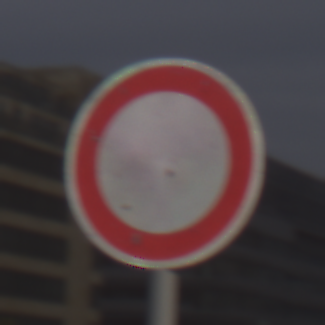
Verkehrszeichen: VerbotFahrzeugeAllerArt
Umgebung: Outdoor, Urban
Tageszeit: Midday
Wetter: Overcast
Licht: Natural
Jahreszeit: NotSpecified
Kontrast: LowContrast